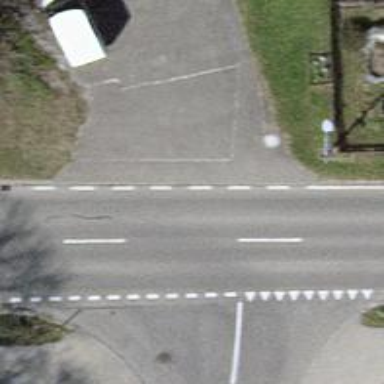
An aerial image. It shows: Primary road with asphalt surface.